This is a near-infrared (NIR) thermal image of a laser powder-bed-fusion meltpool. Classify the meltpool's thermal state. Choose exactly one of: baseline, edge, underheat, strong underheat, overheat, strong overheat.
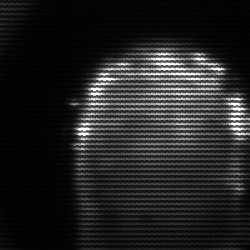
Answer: baseline